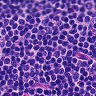
Metastatic tissue present: no